Aerial crown-view tile of a tropical tree (Barro Colorado Island, Panama), acquired 20240716:
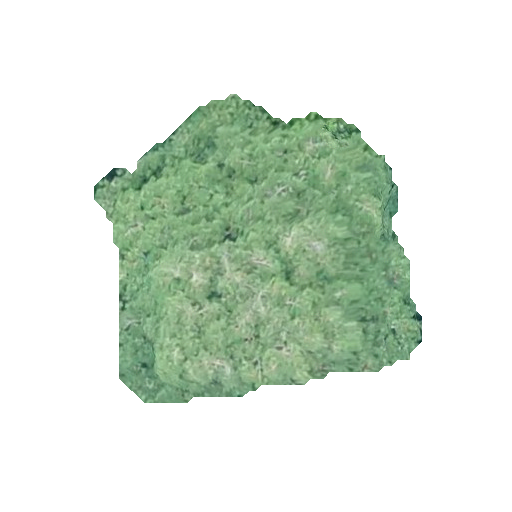
Species: Virola surinamensis
GBIF accepted scientific name: Virola surinamensis
Crown area: 116.042 m²